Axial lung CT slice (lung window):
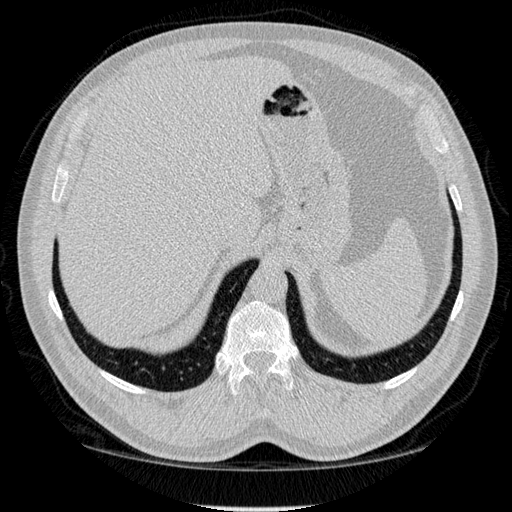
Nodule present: no